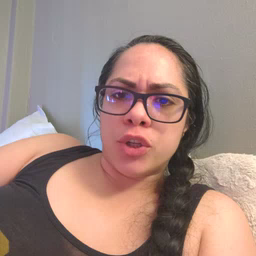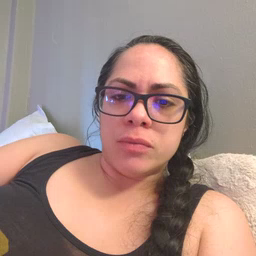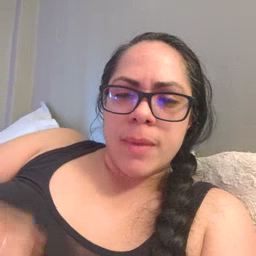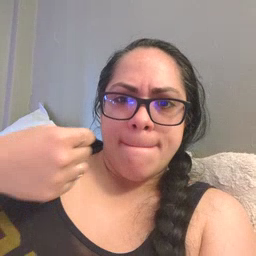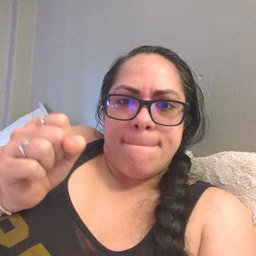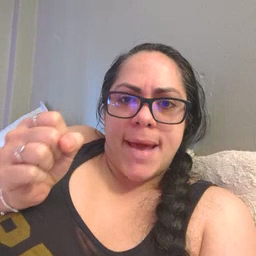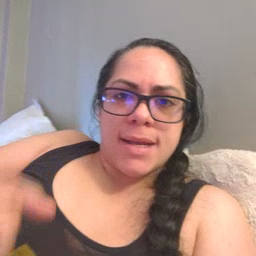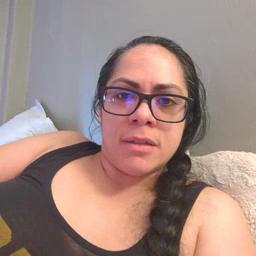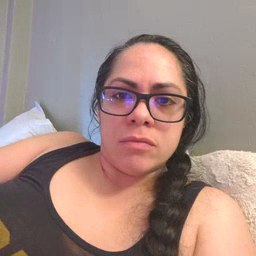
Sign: make